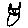
Label: cat